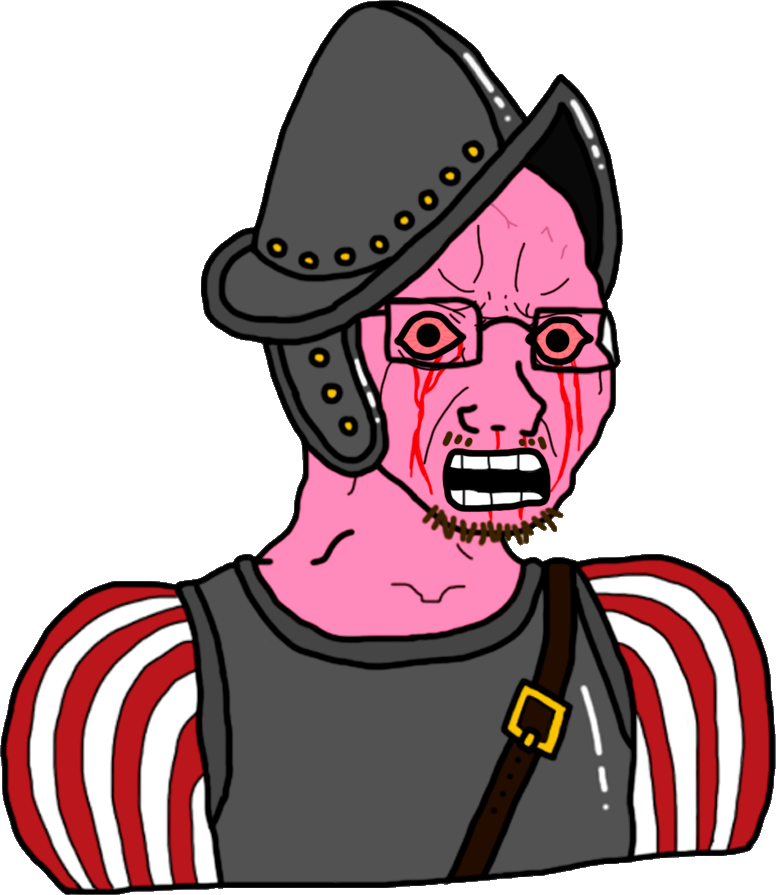
Label: 5_Soyjak